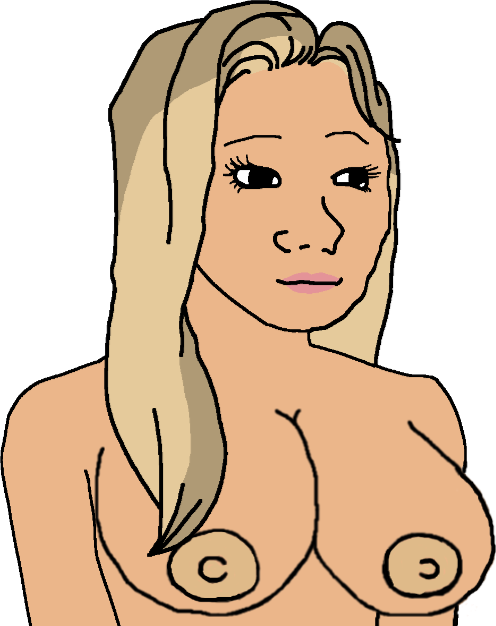
Label: 5_Trad_Wife